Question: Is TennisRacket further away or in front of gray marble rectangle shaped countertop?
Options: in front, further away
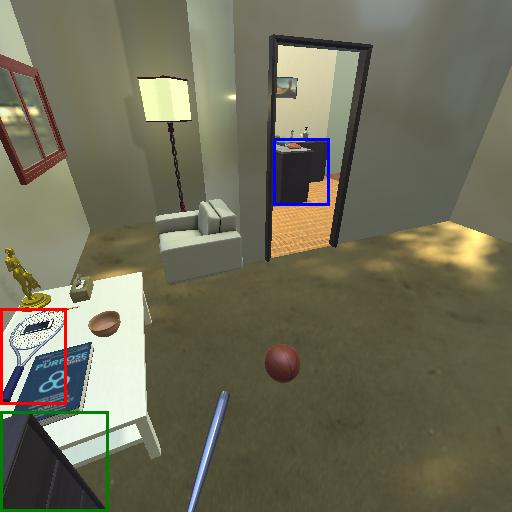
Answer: in front